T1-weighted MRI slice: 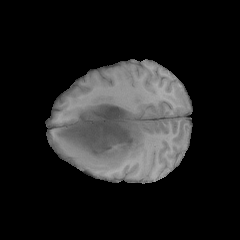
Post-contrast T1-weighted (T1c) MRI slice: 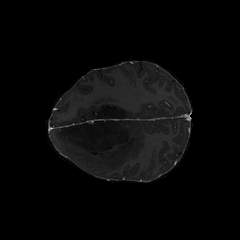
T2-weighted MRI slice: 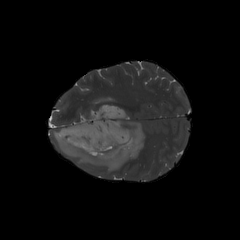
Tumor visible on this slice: yes